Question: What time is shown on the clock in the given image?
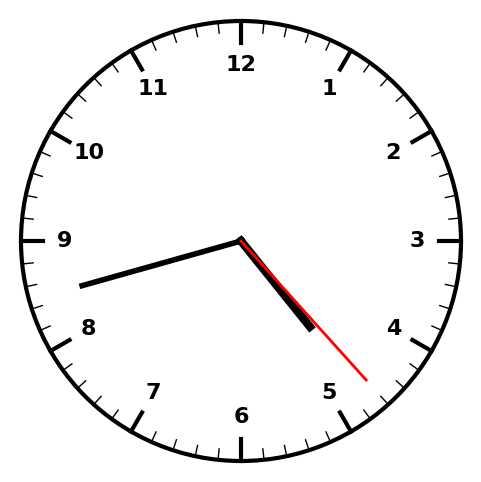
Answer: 04:42:23